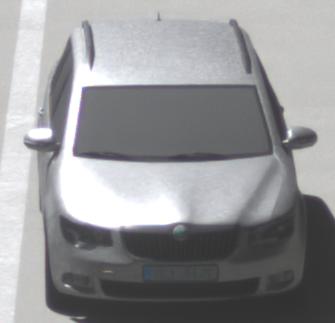
Make: Skoda
Model: Superb Combi 1.4 TSI
Detailed model: Superb (II) Combi
Model produced from: 2010/01
Model produced until: 2011/10
Doors: 5
Color: white
Road condition: dry road
Daytime: midday
Contrast: high contrast